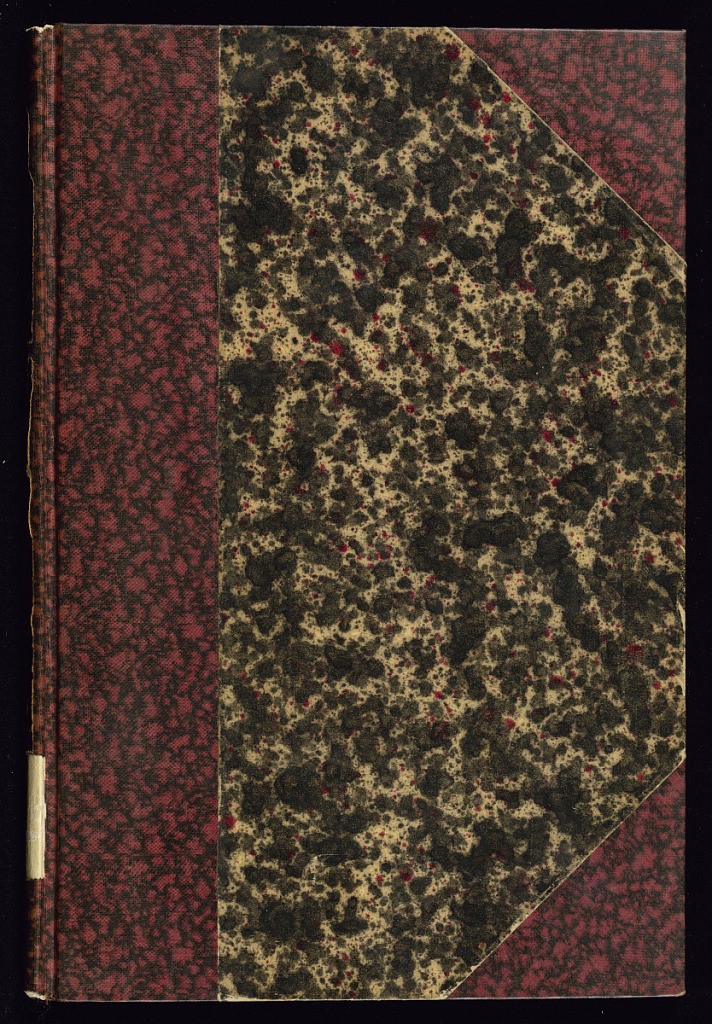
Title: ESSAIS DE TABATIERES A lusage des Graveurs, et Sizeleurs Invantées et grave par G. Roberday 1710
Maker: G. Roberday, French, active 1697 – 1713
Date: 1710
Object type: Album
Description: An album containing a series of snuffbox lid designs (two designs per plate), featuring rococo, grotesque, chinoiserie, singerie ornament with commedia dell'arte figures. The plates are numbered and signed.